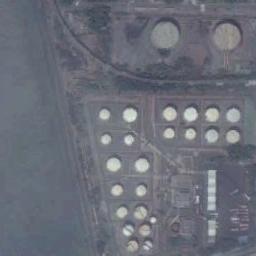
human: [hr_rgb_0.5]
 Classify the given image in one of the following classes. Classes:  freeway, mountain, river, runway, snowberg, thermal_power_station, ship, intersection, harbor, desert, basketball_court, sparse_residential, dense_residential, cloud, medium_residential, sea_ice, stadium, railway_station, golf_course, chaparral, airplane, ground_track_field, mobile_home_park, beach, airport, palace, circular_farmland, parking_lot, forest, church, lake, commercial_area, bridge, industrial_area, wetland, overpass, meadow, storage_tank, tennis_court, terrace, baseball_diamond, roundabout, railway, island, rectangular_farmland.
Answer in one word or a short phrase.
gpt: storage_tank